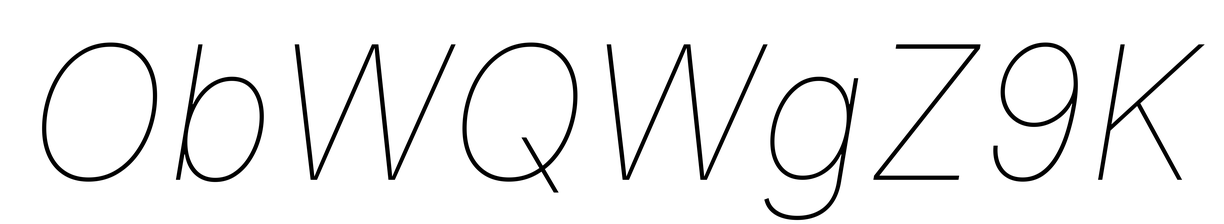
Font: Inter-Italic_Thin_Italic